Question: With second line something wrong, what?
'''
let modelURL = NSBundle.mainBundle().URLForResource("xxx", withExtension: "momd");
let managedObjectModel = NSManagedObjectModel.init(contentsOfURL: modelURL)
'''

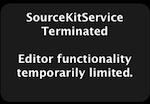
Answer: the issue is the '";"' letter end of the first line, I removed it, and now it works, no popup anymore, that was an interesting side effect